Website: macys
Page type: billing-address
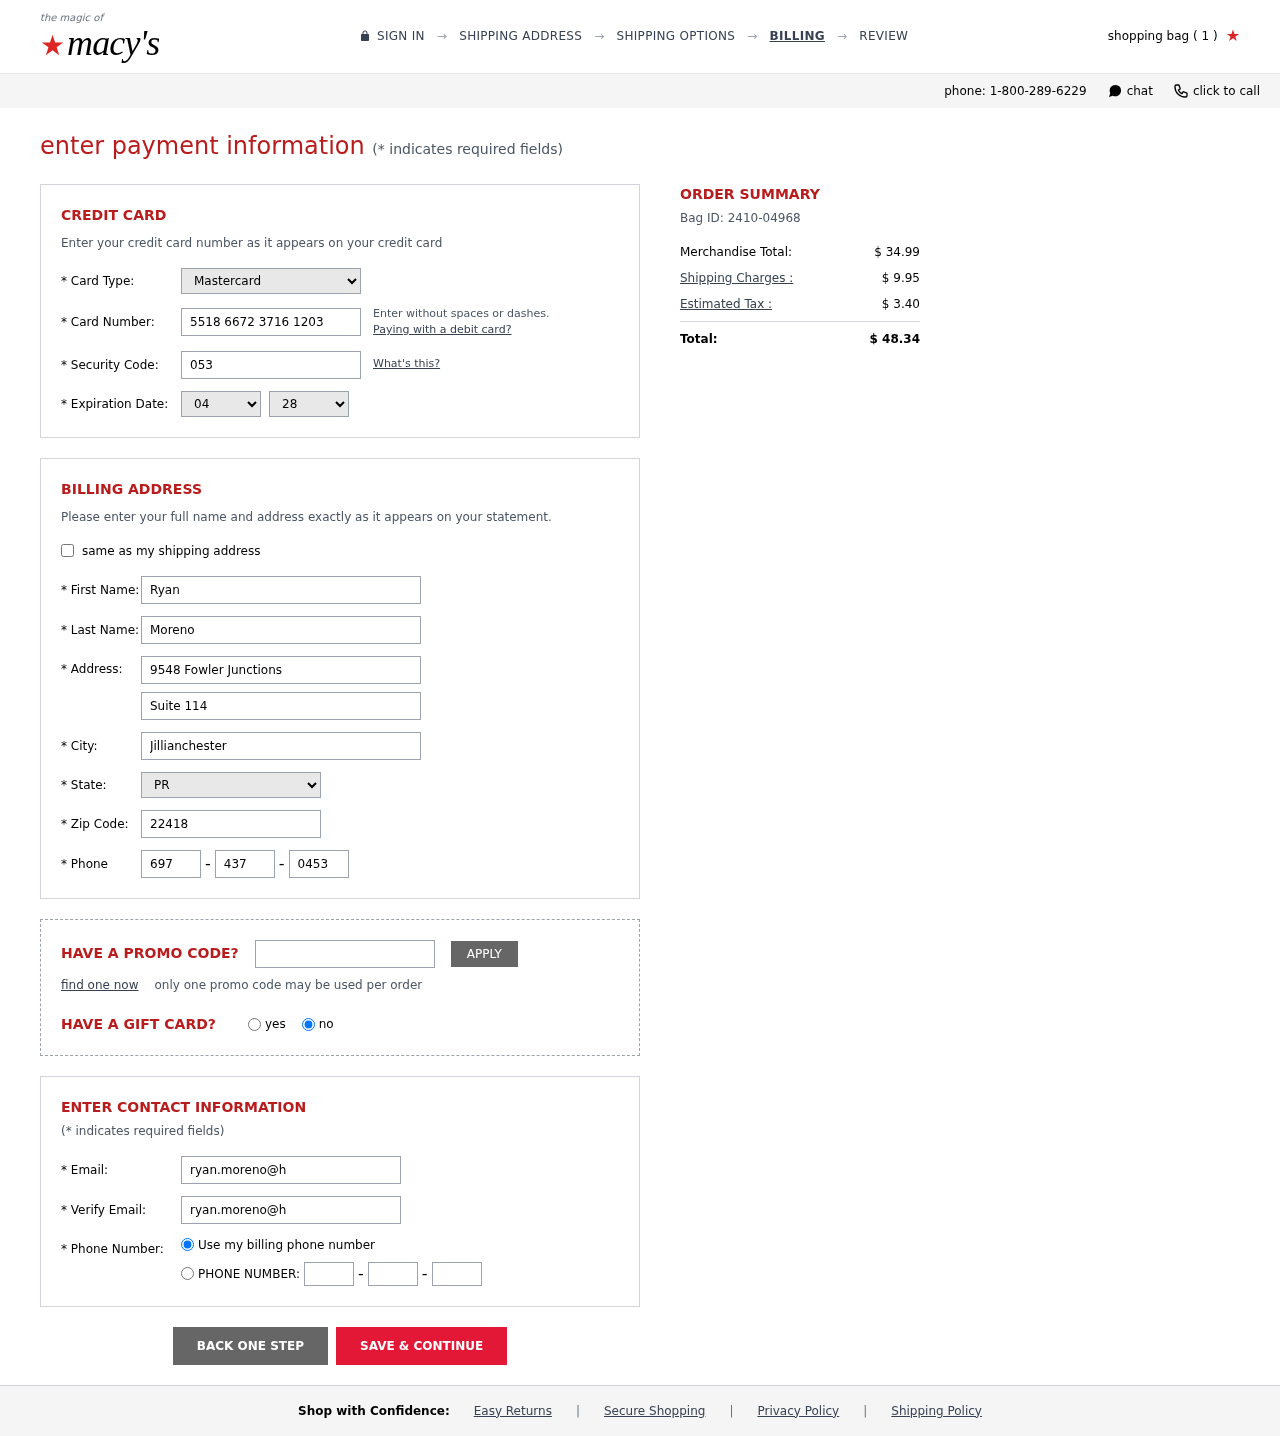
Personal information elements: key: PII_CARD_CVV
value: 053
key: PII_CARD_EXPIRY_MONTH
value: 04
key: PII_CARD_EXPIRY_YEAR
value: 28
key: PII_CARD_NUMBER
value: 5518 6672 3716 1203
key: PII_CARD_TYPE
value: Mastercard
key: PII_CITY
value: Jillianchester
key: PII_EMAIL
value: ryan.moreno@hotmail.com
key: PII_FIRSTNAME
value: Ryan
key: PII_LASTNAME
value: Moreno
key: PII_PHONE_AREA
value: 697
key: PII_PHONE_PREFIX
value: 437
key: PII_PHONE_SUFFIX
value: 0453
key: PII_POSTCODE
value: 22418
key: PII_STATE_ABBR
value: PR
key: PII_STREET
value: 9548 Fowler Junctions
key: PII_STREET2
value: Suite 114
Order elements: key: ORDER_NUM_ITEMS
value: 1
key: ORDER_ID
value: Bag ID: 2410-04968
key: ORDER_SUBTOTAL
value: $ 34.99
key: ORDER_SHIPPING_COST
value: $ 9.95
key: ORDER_TAX
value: $ 3.40
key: ORDER_TOTAL
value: $ 48.34